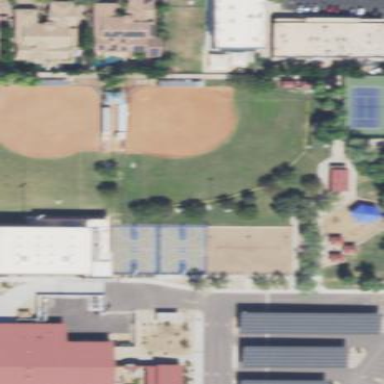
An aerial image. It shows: Baseball pitch enclosed by fence.